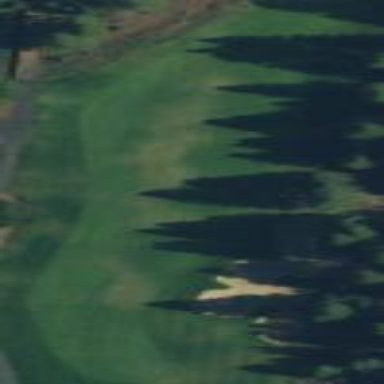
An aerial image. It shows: Golf fairway surrounded by grass.